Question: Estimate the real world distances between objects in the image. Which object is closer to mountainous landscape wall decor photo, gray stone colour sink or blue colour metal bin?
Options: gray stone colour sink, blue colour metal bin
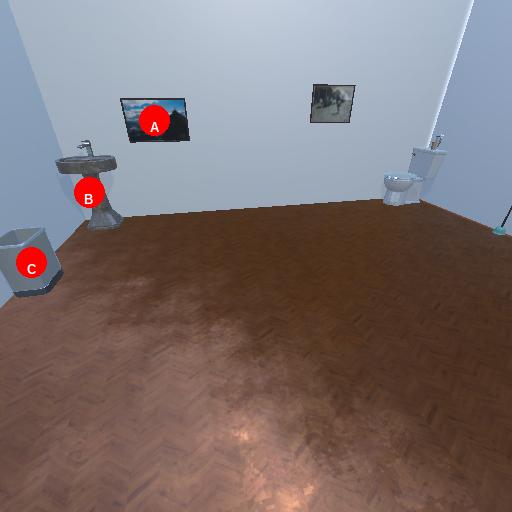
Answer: gray stone colour sink